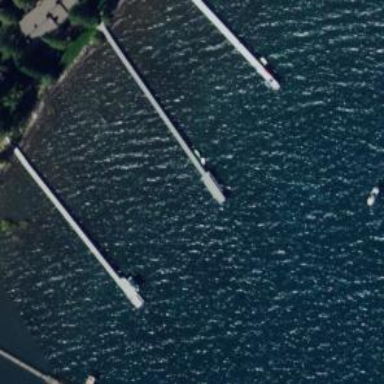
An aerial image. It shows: Man-made pier.